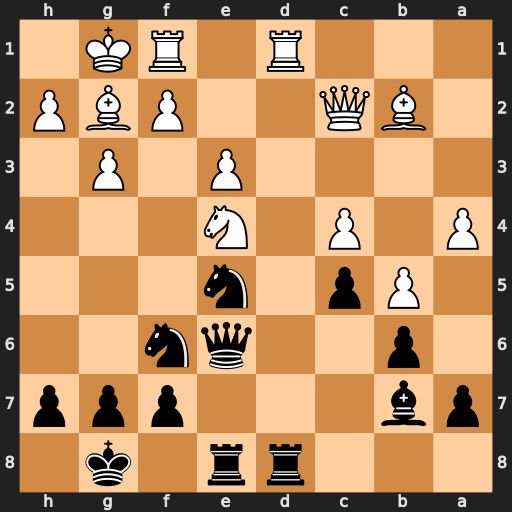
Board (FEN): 3rr1k1/pb3ppp/1p2qn2/1Pp1n3/P1P1N3/4P1P1/1BQ2PBP/3R1RK1
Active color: b
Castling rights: -
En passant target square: -
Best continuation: Nxe4 Rxd8 Rxd8